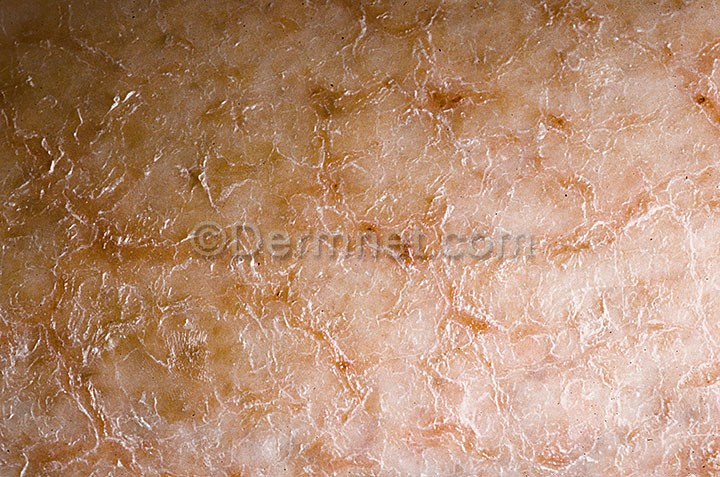
Disease: Eczema Photos